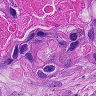
Metastatic tissue present: yes